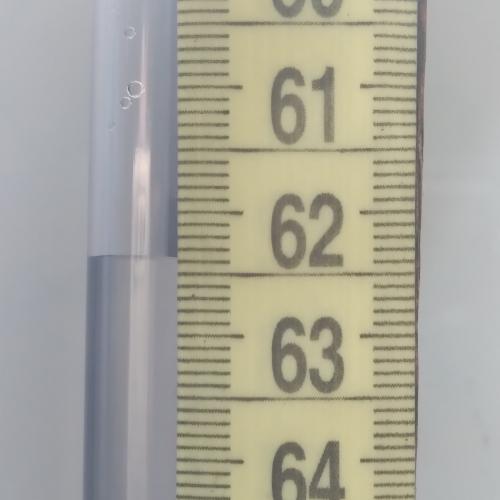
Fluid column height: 62.4 cm